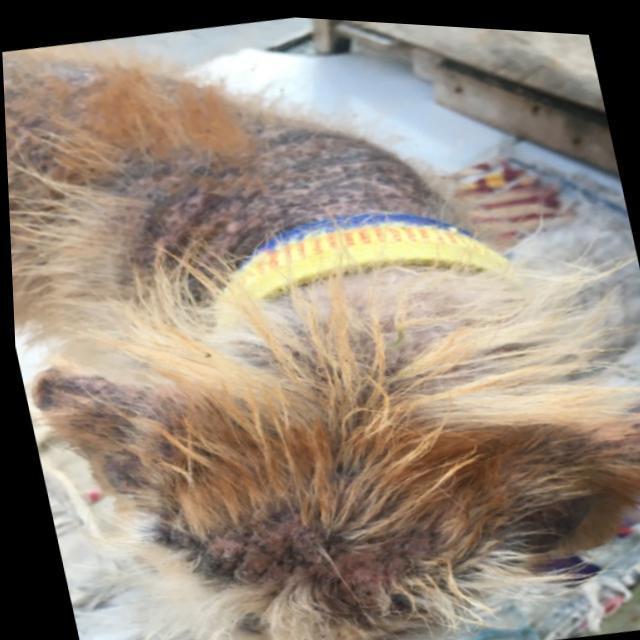
Canine demodicosis (Demodex mange) — caused by Demodex canis mites. Presents with alopecia, follicular papules, pustules, and comedones. Often localized on face and forelimbs.